Field crop: maize
Growth stage: 2
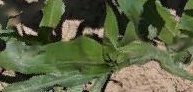
Species: maize